Interaction volume radius: 10 \u00c5
Interaction volume height: 20 \u00c5
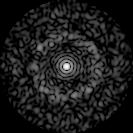
Disorder parameter: 0.8506